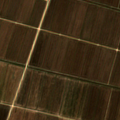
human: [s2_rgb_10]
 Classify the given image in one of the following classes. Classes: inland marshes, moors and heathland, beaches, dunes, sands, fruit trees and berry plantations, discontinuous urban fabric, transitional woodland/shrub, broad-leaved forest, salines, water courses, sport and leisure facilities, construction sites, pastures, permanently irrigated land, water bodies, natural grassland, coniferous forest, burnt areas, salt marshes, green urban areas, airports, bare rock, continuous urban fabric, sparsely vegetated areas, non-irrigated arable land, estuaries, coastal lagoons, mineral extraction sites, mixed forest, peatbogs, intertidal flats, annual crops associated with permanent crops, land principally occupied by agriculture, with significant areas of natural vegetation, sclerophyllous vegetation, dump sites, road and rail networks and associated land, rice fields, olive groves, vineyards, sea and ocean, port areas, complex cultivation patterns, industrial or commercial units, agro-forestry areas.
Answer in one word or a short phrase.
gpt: rice fields